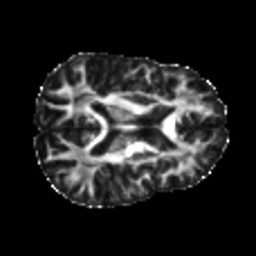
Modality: FA
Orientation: axial
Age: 26
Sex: male
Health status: healthy
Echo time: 0.074 s